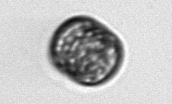
Label: Thalassiosira